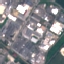
Land use / land cover class: Industrial